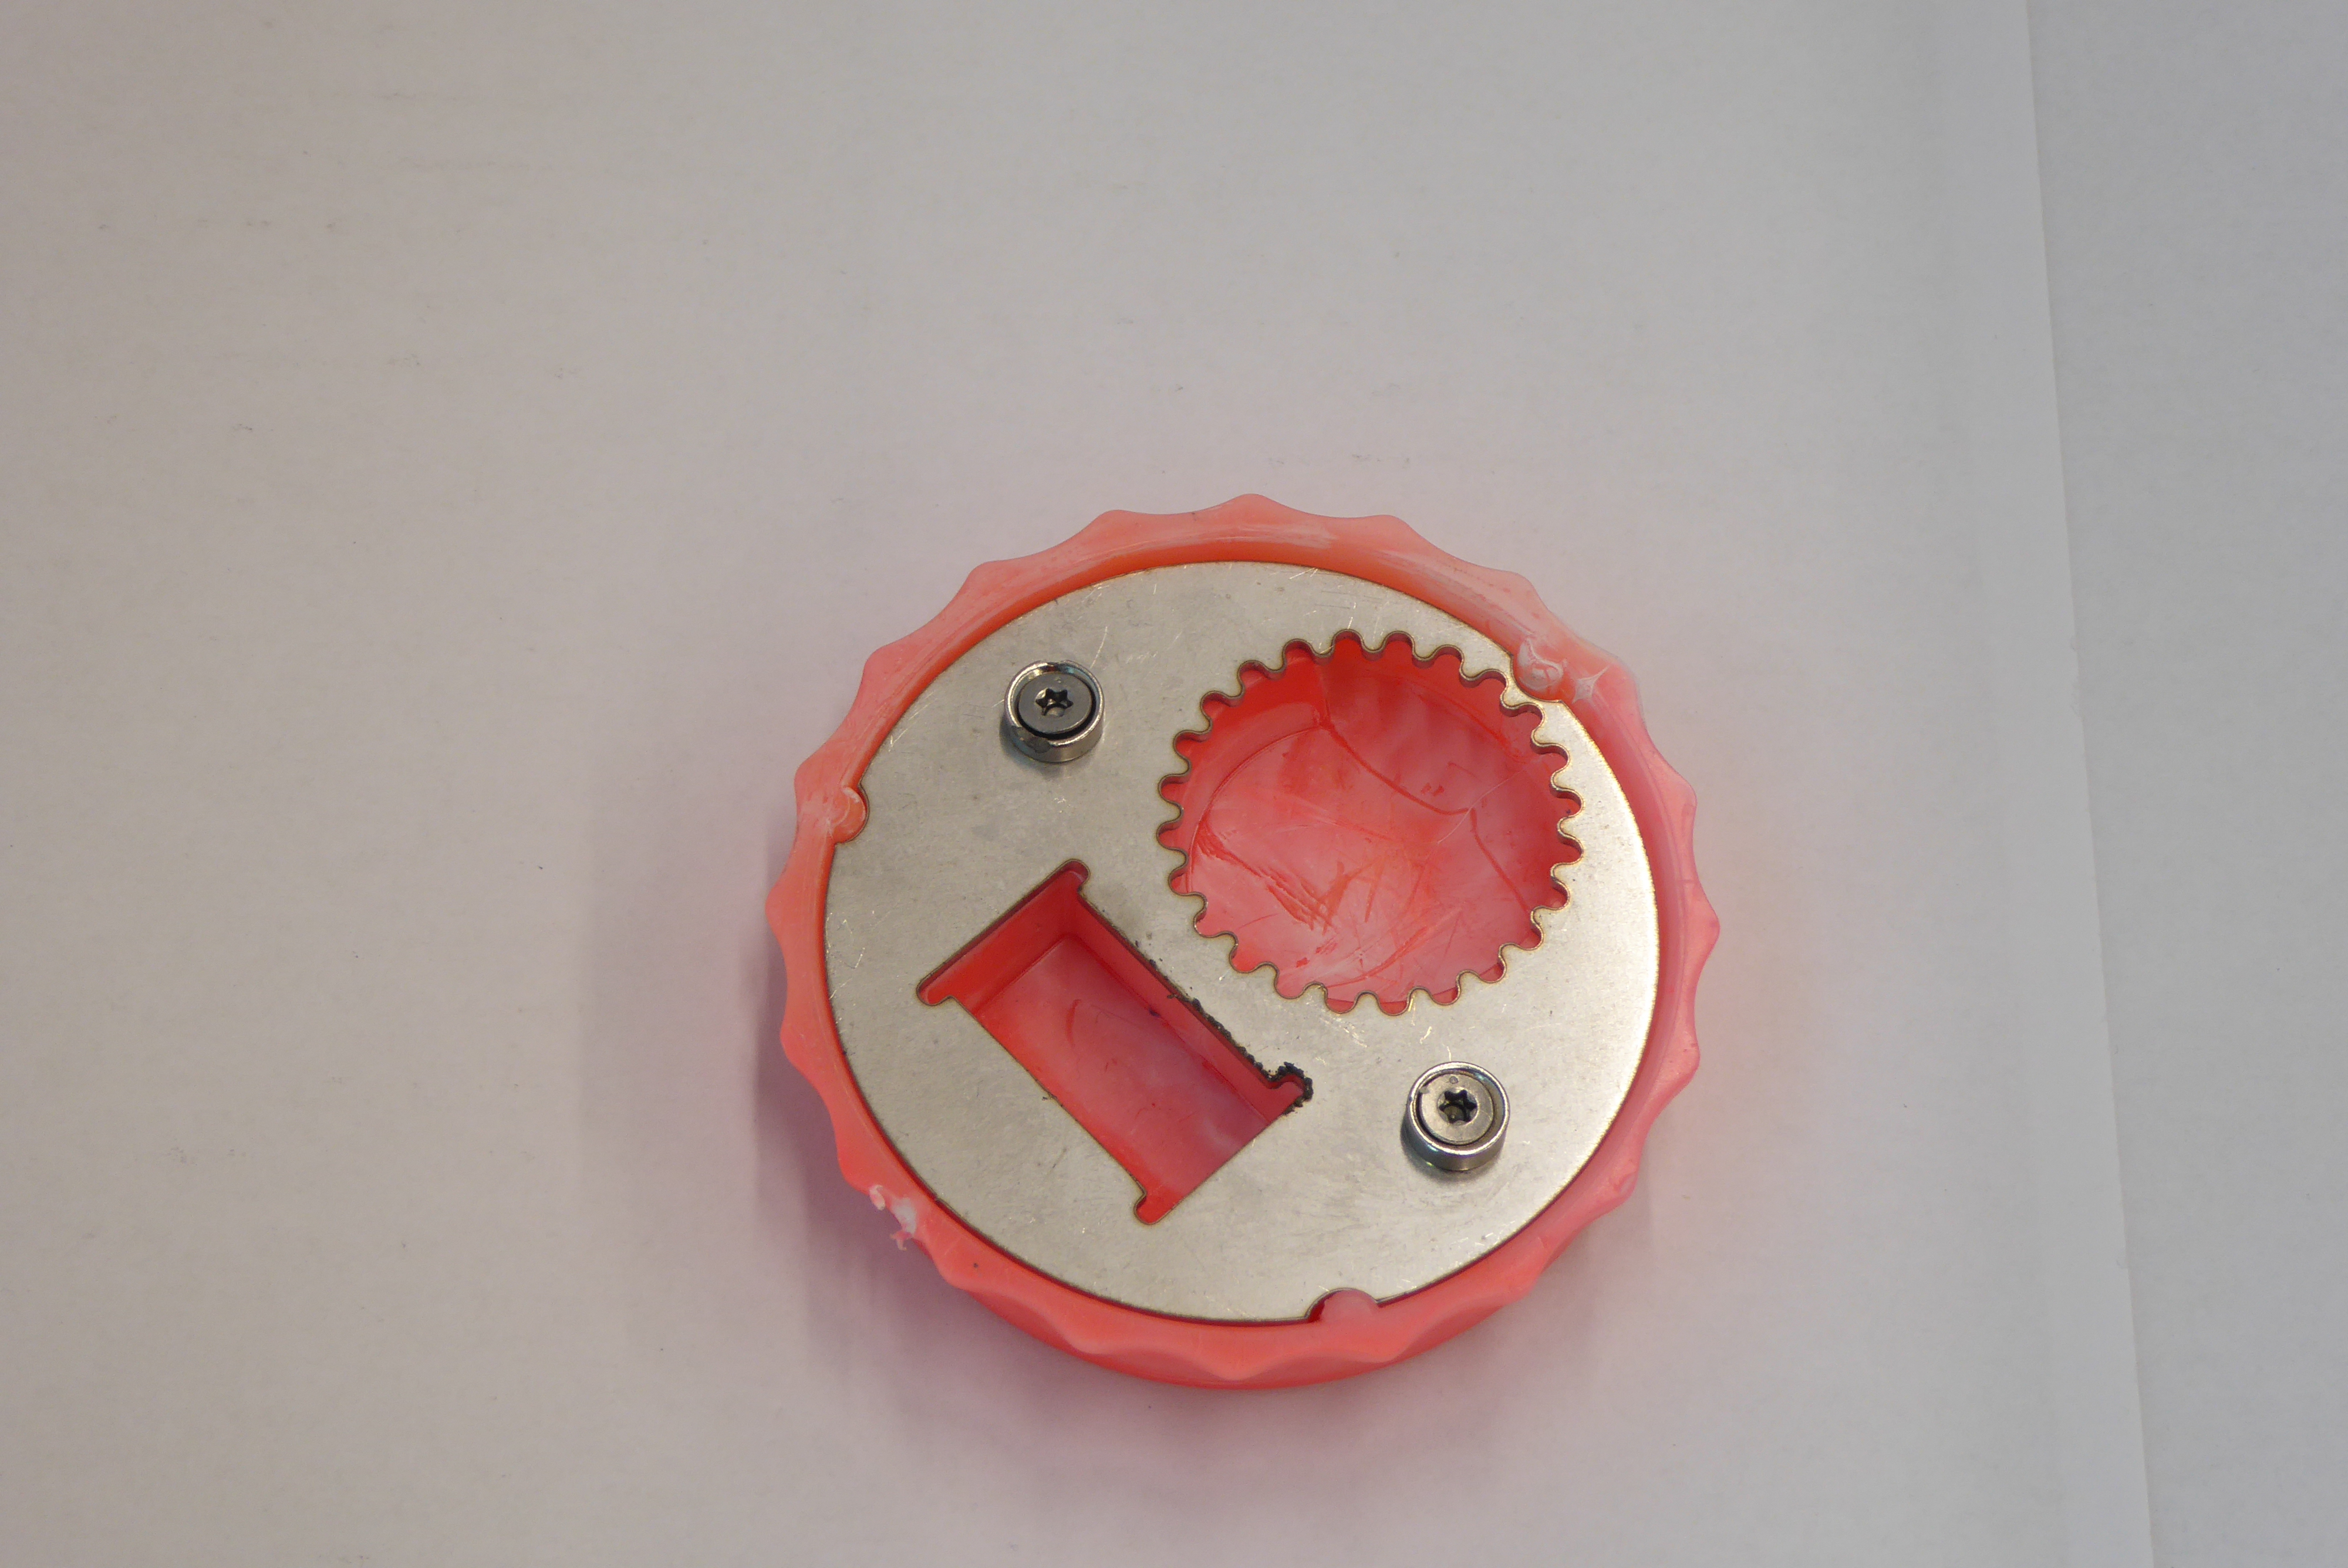
Label: Bottle Opener